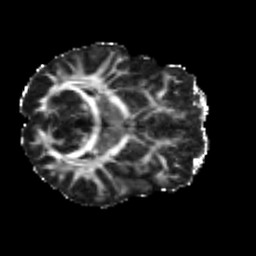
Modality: FA
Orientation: axial
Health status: ill
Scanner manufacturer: siemens
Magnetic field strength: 3 T
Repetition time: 6.8 s
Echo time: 0.097 s